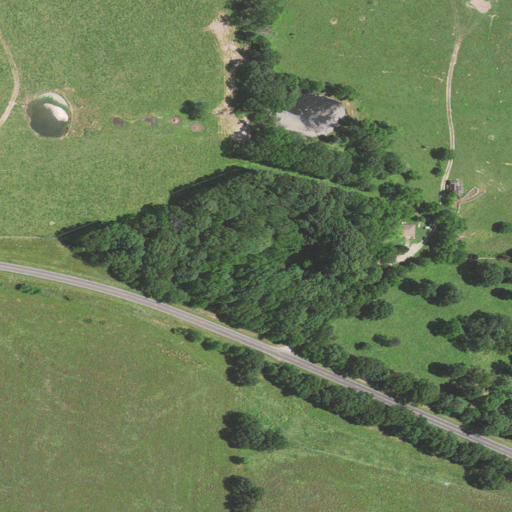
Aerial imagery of depression(s) in Missouri named Dora Sink containing pasture, deciduous forest, open development, low intensity development, and mixed forest